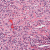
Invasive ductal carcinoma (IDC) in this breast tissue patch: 1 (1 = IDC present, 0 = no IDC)